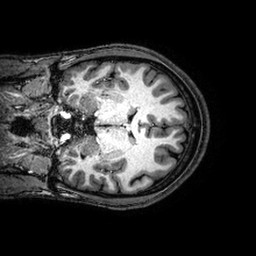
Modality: T1w
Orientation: coronal
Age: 24
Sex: male